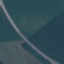
Label: Highway